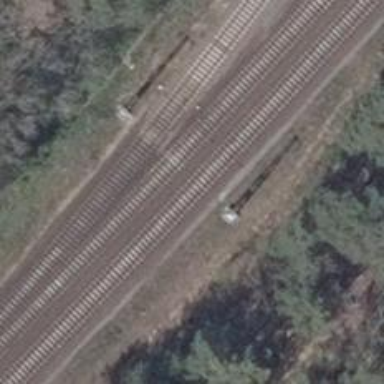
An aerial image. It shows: Railway track with contact line for electrification.